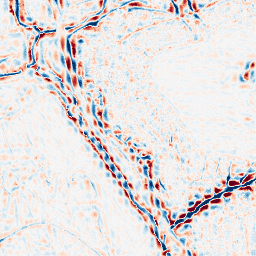
Category: wavelet
Decomposition family: wavelet_biorthogonal
Decomposition parameters: wavelet: bior3.5
level: 3
Upsampling method: lanczos
Upsampling parameters: scale: 4
Upsampling scale: 4